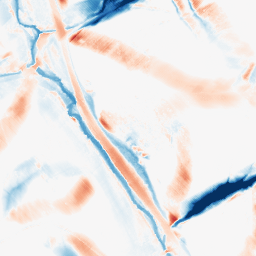
Category: morphological
Decomposition family: morphological_diamond
Decomposition parameters: operation: average
radius: 20
Upsampling method: bicubic_3x
Upsampling parameters: scale: 3
Upsampling scale: 3